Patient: sex M, age 78
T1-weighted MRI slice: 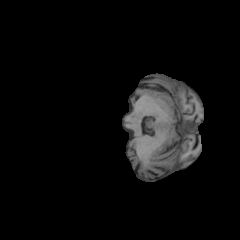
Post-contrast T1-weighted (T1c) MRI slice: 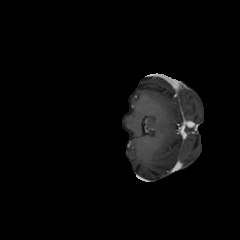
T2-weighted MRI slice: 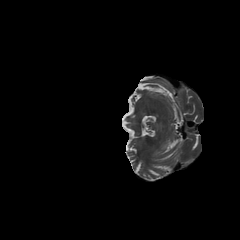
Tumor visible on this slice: no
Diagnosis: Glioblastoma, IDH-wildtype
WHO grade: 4